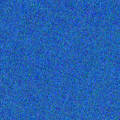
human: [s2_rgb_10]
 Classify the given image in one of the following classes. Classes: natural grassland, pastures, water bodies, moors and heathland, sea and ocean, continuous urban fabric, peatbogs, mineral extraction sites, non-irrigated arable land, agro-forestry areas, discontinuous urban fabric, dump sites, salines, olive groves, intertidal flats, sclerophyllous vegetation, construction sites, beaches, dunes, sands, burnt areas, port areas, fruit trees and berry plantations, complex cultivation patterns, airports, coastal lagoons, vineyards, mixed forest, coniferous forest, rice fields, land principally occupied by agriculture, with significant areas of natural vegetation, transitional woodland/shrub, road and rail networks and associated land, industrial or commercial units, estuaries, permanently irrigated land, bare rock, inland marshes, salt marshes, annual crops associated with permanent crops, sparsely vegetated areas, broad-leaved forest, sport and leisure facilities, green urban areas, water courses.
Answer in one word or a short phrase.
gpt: sea and ocean